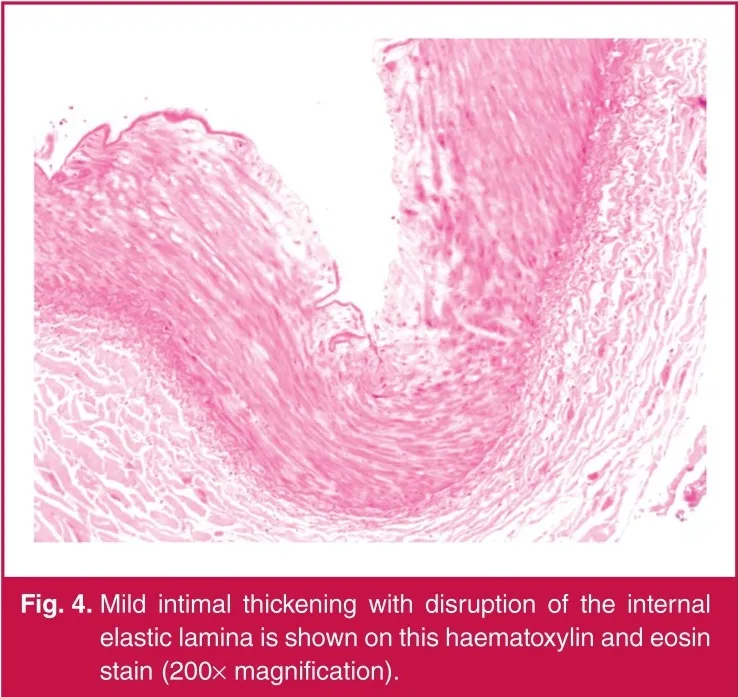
Mild intimal thickening with disruption of the internal elastic lamina is shown on this haematoxylin and eosin stain (200x magnification).
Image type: pathology (h&e)